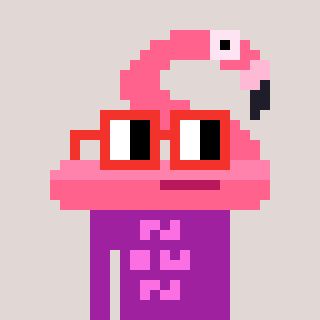
a pixel art character with square red glasses, a flamingo-shaped head and a magenta-colored body on a warm background